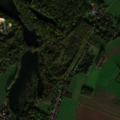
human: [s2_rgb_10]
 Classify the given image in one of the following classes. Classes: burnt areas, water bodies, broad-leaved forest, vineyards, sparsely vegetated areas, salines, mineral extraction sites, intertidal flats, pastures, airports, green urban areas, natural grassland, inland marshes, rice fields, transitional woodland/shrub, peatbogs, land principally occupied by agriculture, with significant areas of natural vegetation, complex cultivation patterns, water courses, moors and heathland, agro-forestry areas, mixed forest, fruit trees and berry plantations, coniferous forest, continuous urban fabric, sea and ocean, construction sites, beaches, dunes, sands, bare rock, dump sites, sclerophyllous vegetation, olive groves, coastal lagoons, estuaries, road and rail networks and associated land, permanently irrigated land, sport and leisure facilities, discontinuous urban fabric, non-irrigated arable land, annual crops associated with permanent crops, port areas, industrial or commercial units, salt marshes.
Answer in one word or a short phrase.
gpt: discontinuous urban fabric, non-irrigated arable land, complex cultivation patterns, broad-leaved forest, water bodies